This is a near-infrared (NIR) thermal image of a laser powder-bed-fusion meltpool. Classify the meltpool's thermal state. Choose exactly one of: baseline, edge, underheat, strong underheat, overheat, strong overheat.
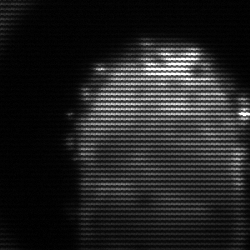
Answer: baseline